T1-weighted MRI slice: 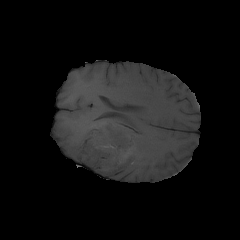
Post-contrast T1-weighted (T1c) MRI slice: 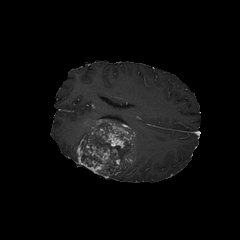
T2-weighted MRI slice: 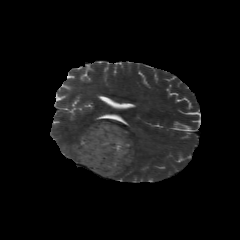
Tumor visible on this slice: yes